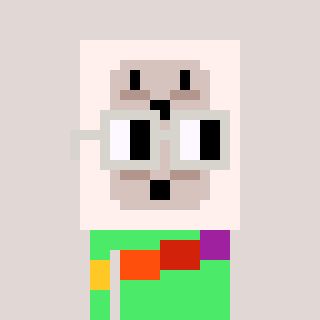
a pixel art character with square light gray glasses, a outlet-shaped head and a teal-colored body on a warm background